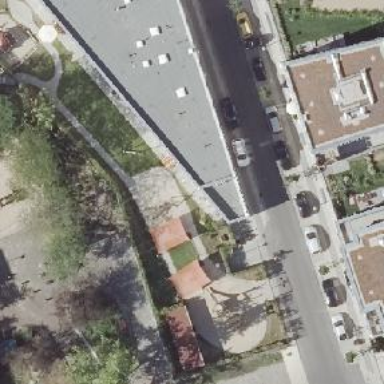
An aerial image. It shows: Playground featuring swings.